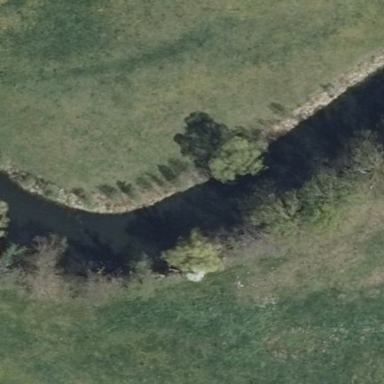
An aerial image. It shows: Natural oxbow water feature.